Aerial crown-view tile of a tropical tree (Barro Colorado Island, Panama), acquired 20250217:
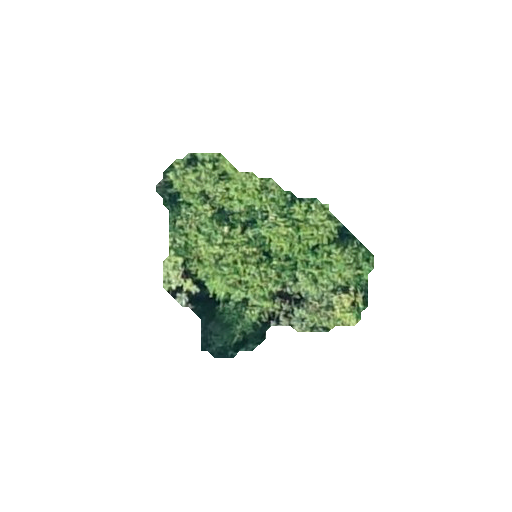
Species: Inga marginata
GBIF accepted scientific name: Inga marginata
Crown area: 42.94 m²